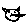
Label: cat